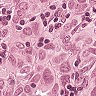
Metastatic tissue present: yes